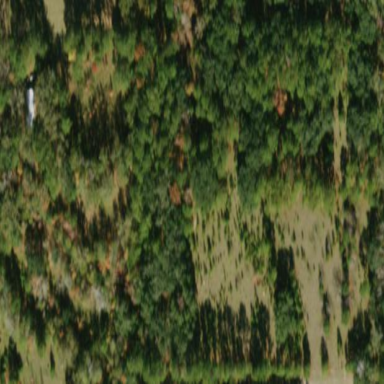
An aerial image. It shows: Mixed woodland with various types of leaves.